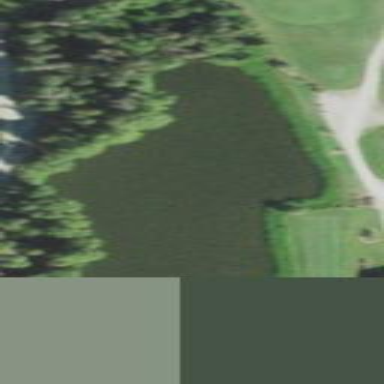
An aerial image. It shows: Picturesque scene of golf course with lateral water hazard.